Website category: phone
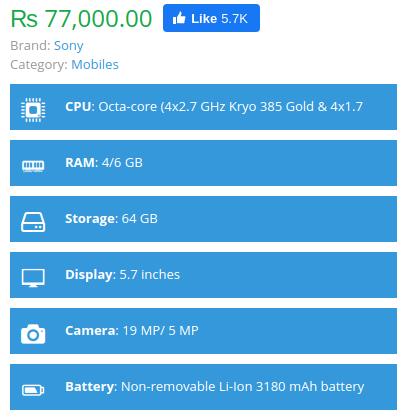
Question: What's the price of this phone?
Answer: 77,000.00

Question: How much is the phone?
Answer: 77,000.00

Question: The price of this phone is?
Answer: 77,000.00

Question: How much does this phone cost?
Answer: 77,000.00

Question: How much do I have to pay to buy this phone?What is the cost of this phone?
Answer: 77,000.00

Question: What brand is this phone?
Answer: Sony

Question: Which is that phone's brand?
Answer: Sony

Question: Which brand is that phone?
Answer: Sony

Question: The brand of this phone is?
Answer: Sony

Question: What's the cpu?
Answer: Octa-core (4x2.7 GHz Kryo 385 Gold & 4x1.7 GHz Kryo 385 Silver)

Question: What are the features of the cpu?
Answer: Octa-core (4x2.7 GHz Kryo 385 Gold & 4x1.7 GHz Kryo 385 Silver)

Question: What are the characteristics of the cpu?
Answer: Octa-core (4x2.7 GHz Kryo 385 Gold & 4x1.7 GHz Kryo 385 Silver)

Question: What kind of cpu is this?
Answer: Octa-core (4x2.7 GHz Kryo 385 Gold & 4x1.7 GHz Kryo 385 Silver)

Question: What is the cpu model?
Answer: Octa-core (4x2.7 GHz Kryo 385 Gold & 4x1.7 GHz Kryo 385 Silver)

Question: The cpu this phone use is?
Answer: Octa-core (4x2.7 GHz Kryo 385 Gold & 4x1.7 GHz Kryo 385 Silver)

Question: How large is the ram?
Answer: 4/6 GB

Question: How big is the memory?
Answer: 4/6 GB

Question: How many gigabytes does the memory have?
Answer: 4/6 GB

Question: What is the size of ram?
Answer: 4/6 GB

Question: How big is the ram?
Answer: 4/6 GB

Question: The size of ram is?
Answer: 4/6 GB

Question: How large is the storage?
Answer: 64 GB

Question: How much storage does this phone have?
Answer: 64 GB

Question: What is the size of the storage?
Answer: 64 GB

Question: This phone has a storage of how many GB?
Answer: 64 GB

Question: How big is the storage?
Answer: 64 GB

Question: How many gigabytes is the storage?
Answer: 64 GB

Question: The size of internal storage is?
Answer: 64 GB

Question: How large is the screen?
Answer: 5.7 inches

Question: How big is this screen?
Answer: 5.7 inches

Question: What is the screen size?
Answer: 5.7 inches

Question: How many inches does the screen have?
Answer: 5.7 inches

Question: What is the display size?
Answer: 5.7 inches

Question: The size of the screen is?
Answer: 5.7 inches

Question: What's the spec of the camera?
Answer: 19 MP/ 5 MP

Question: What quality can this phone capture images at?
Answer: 19 MP/ 5 MP

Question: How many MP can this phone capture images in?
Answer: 19 MP/ 5 MP

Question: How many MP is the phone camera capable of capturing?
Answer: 19 MP/ 5 MP

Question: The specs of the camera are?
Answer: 19 MP/ 5 MP

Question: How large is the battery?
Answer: Non-removable Li-Ion 3180 mAh battery

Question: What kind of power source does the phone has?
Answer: Non-removable Li-Ion 3180 mAh battery

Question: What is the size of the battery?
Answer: Non-removable Li-Ion 3180 mAh battery

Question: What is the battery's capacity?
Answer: Non-removable Li-Ion 3180 mAh battery

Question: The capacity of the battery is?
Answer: Non-removable Li-Ion 3180 mAh battery